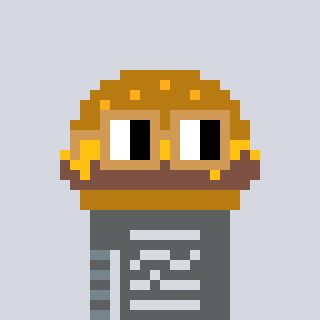
a pixel art character with square brown glasses, a burger-shaped head and a grayscale-colored body on a cool background